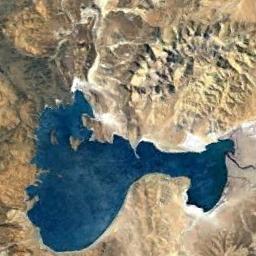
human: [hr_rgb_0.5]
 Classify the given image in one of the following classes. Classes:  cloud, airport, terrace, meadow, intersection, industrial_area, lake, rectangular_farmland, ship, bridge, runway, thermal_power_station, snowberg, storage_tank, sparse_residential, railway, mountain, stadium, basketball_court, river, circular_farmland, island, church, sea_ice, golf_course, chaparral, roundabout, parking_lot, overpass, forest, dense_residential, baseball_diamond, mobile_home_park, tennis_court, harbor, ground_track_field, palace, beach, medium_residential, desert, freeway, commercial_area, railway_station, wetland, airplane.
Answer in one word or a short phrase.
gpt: lake